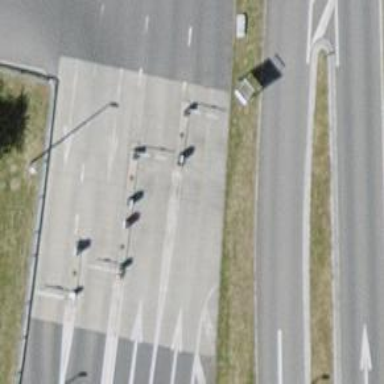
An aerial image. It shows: Lift gate barrier.